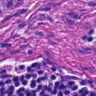
Metastatic tissue present: yes